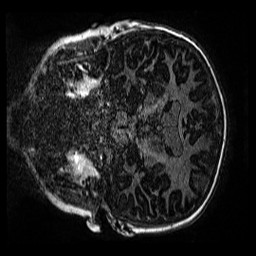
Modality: MP2RAGE
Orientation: coronal
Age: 9
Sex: male
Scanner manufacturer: siemens
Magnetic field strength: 3 T
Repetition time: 4 s
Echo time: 0.00299 s